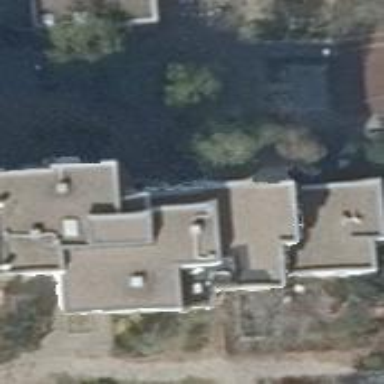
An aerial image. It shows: Building with apartments and flat roof.